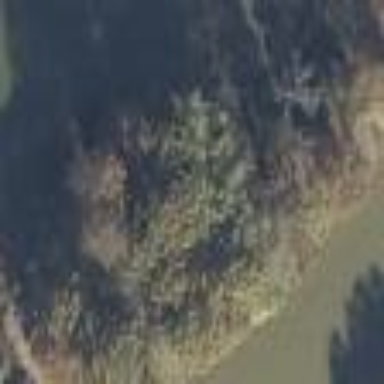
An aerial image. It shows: Beautiful woodland area.